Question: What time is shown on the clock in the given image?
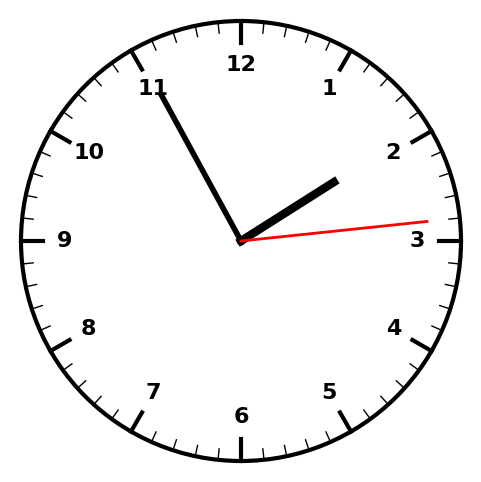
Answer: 01:55:14